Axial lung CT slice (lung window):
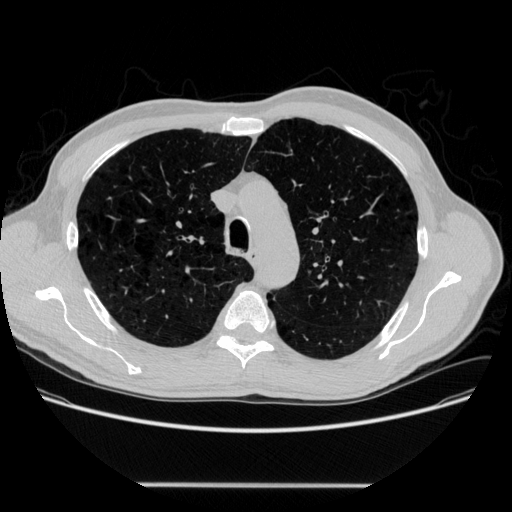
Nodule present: no